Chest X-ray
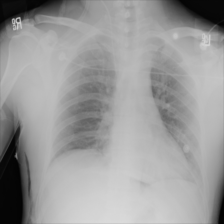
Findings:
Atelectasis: negative
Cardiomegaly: negative
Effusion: negative
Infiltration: negative
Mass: negative
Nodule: negative
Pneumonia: negative
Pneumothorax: negative
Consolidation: negative
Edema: negative
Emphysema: negative
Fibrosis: negative
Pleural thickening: negative
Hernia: negative